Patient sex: M
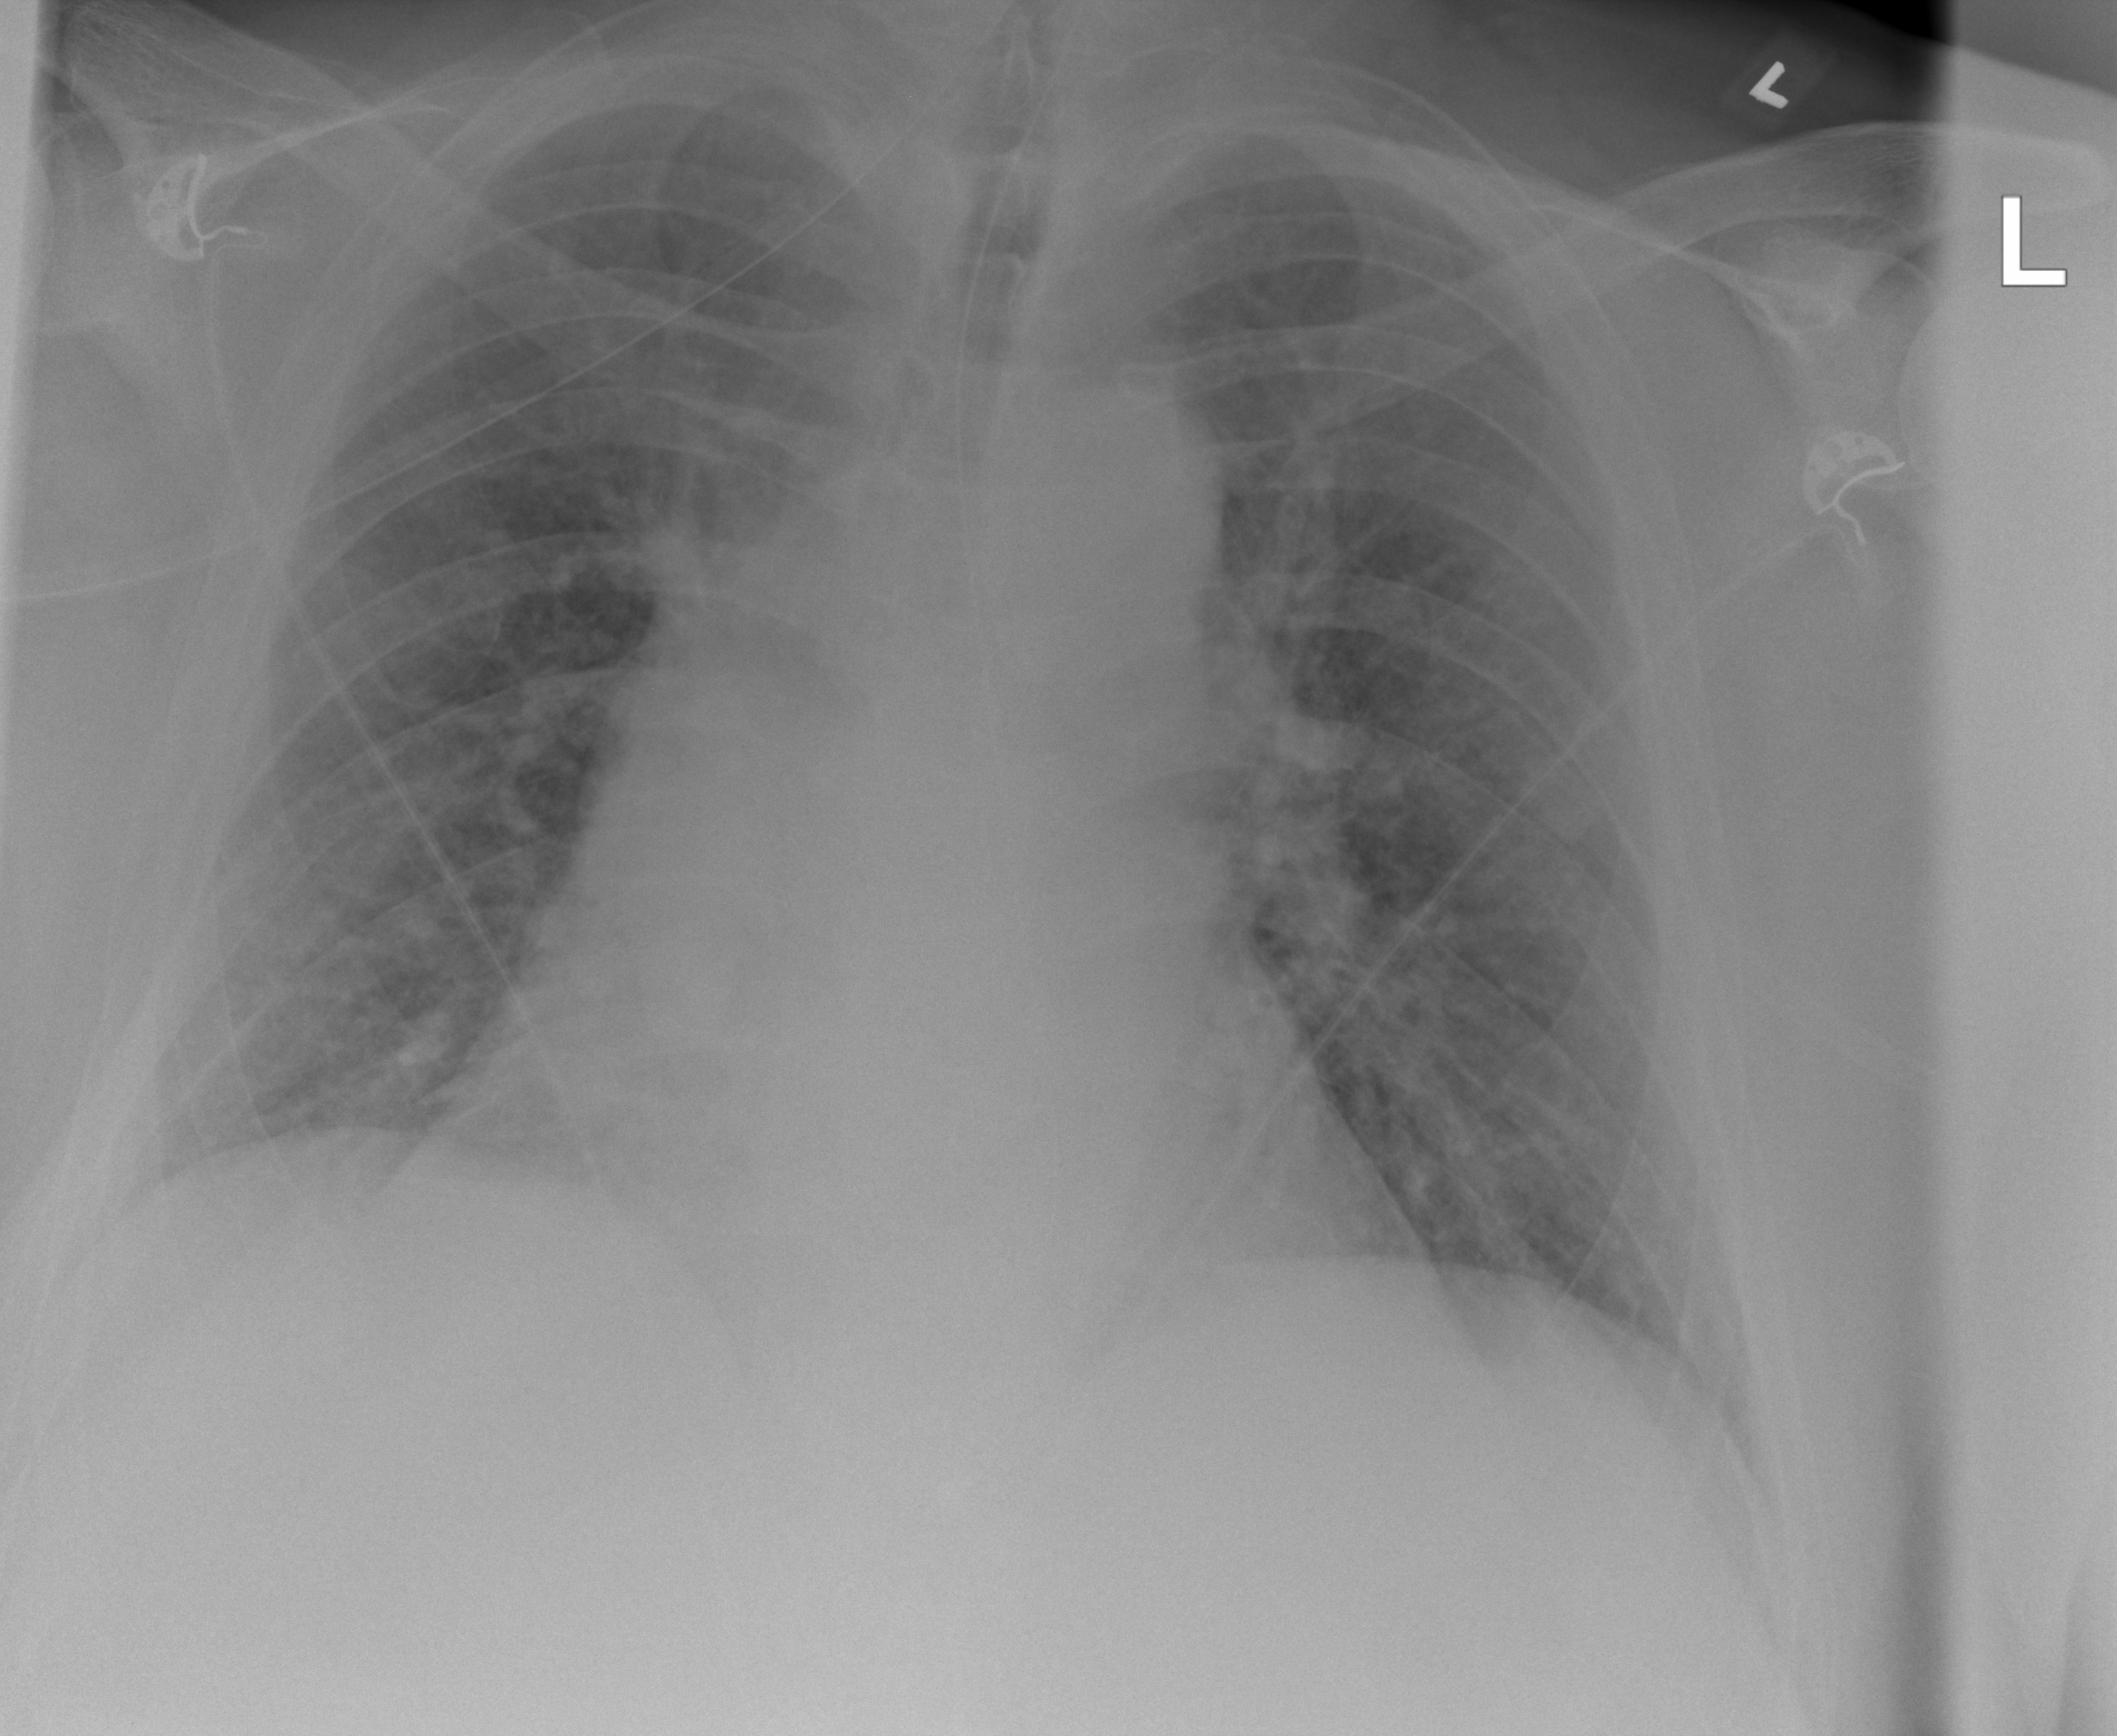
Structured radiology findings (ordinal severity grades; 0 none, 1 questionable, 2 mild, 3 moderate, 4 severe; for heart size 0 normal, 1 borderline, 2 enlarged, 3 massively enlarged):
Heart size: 2
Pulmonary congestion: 3
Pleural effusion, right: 2
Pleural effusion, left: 0
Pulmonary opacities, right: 3
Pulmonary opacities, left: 3
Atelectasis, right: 2
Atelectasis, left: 2